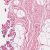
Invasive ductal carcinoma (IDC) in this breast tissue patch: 0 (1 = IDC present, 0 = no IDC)